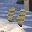
Label: 4